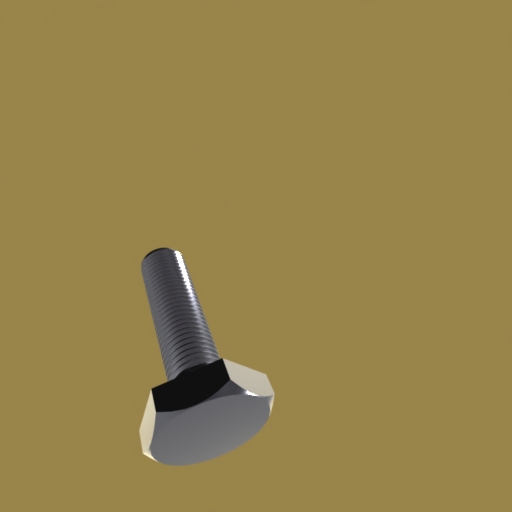
Label: bolt